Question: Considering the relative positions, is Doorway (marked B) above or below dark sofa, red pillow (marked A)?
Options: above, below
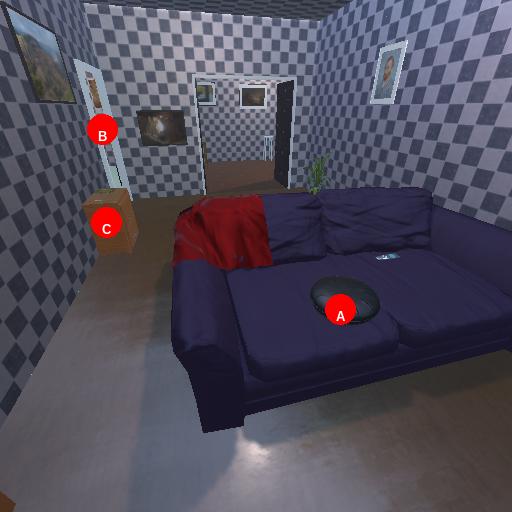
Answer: above